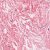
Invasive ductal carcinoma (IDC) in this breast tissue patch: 0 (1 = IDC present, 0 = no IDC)